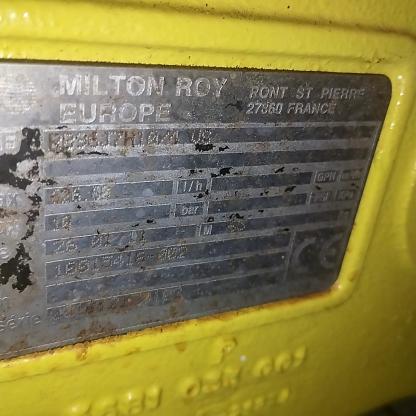
Klasa: tabliczka-znamionowa